Question: I don't know if this is some silly mistake from my end, or Xcode 4.2.1 is doing something, but I'm unable to compile even a simple project that has both C++ and ObjC files.
I've done this in past, but somehow the compiler is treating the C++ header files as ObjC header and throwing silly errors like

I'm able to compile if I force to compile all files as ObjectiveC++ from "Project Settings > Apple LLVM compiler 3.0 - Language > Compile Sources As".
But, that is just a workaround and I don't want to fight any thing silly when the code has grown.
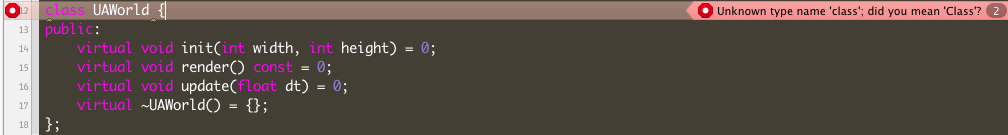
Answer: I just did this with a project I am working on. I believe @pmjordan is right, you need to rename any files referencing the C++ code to .mm files, rather than .m.